Current action and preconditions to check: path_clear

Your task: For each precondition in the list above, predict whether it will hold at this action.

Consider the current scene as observed from the mobile robot's camera, and analyze the predicted future states of all dynamic agents (e.g., people, animals, vehicles, or any moving entities) within the NEXT SECOND.

IMPORTANT: Only answer "very likely" if you are absolutely certain—based on strong, clear evidence—that a dynamic agent will violate the precondition in the predicted future state. Do NOT answer "very likely" for unlikely, ambiguous, or low-probability risks.

Ask yourself for each precondition: Is there a high probability, with clear and convincing evidence, that the predicted future states of any dynamic agent will interfere with the predicted future state of the currently executing action within the NEXT SECOND, causing that precondition to fail?

Assess the risk level based on these predictions. Use "likely" or "very likely" if motions create a clear risk of interference.

Use "neutral" or "improbable" if agents are nearby but their predicted paths are clearly diverging or non-conflicting.

Failure Risk Categories: "very improbable", "improbable", "neutral", "likely", "very likely"

Answer Format: Output ONLY the probability_of_failure value from these categories: "very improbable", "improbable", "neutral", "likely", "very likely"

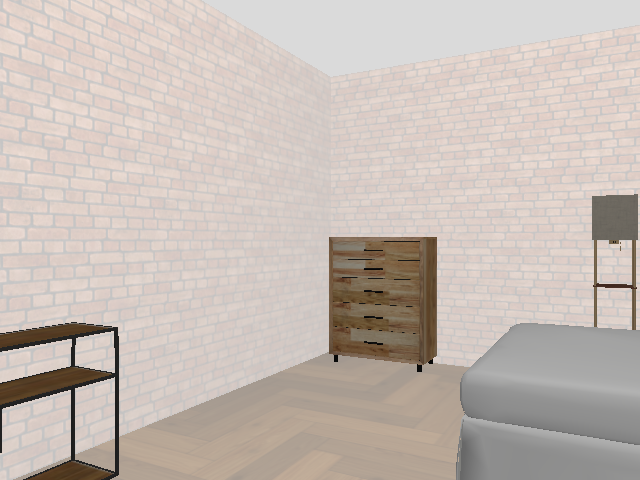

Answer: very improbable